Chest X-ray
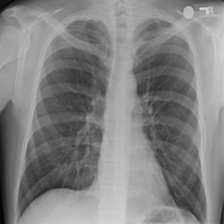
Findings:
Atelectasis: negative
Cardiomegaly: negative
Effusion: negative
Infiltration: negative
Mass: negative
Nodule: negative
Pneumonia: negative
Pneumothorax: negative
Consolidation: negative
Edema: negative
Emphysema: negative
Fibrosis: negative
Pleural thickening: positive
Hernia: negative